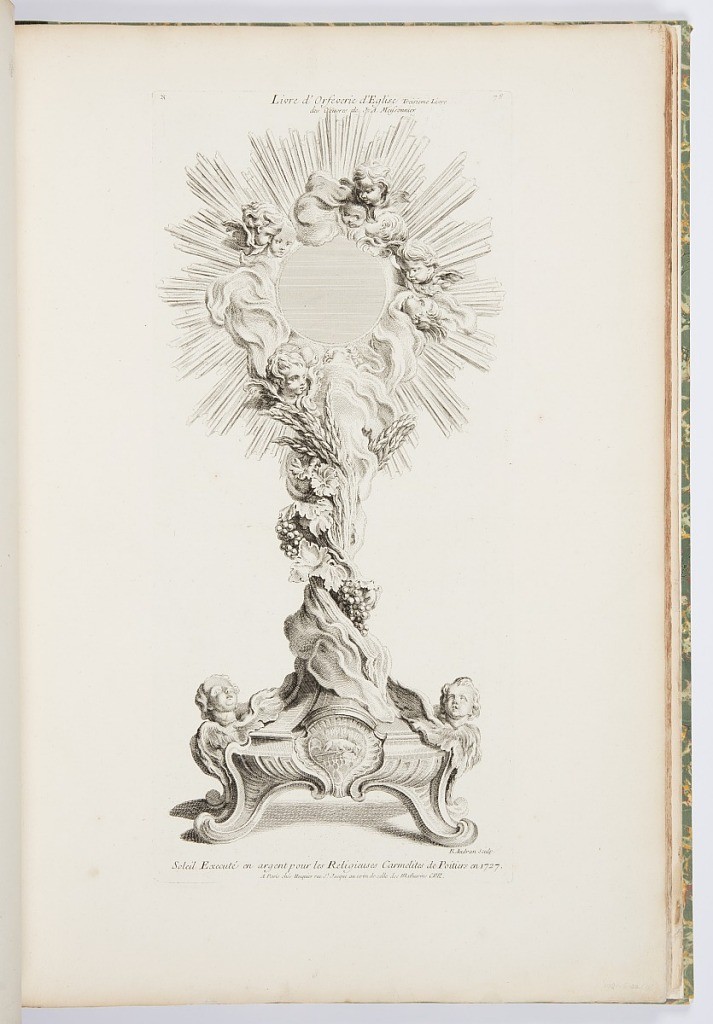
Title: Frontispiece, Soleil executé en argent pour les religieuses Carmelites de Poitiers en 1727, Livre d'Orfeverie d'Eglise, Treisieme Livre des Oeuvres de J. A. Messionnier (Silver Sun Made by the Carmelites of Poitiers in 1727)
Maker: Juste-Aurèle Meissonnier, French, b. Italy, 1695–1750
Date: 1740
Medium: Engraving on white laid paper
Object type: Print
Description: Candlestick on footed pedestal; curved feet and central medallion depicting a lamb. Flanking pedestal are two putti heads gazing upward. Body of candlestick made of twisted grapevines and bunches of grapes, leaves, and wheat stalks; ends in a large sun-like mirror surrounded by rays and nine putti heads.